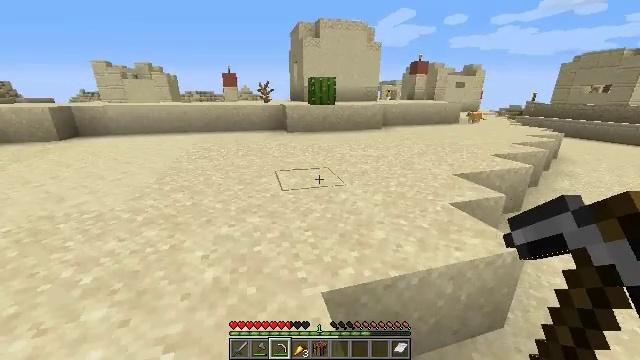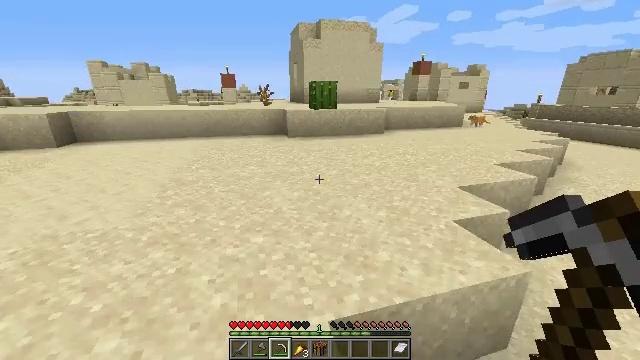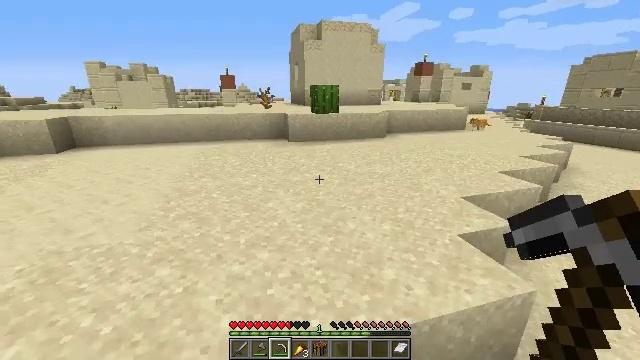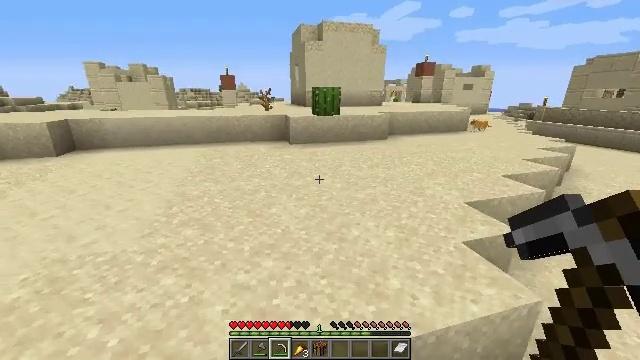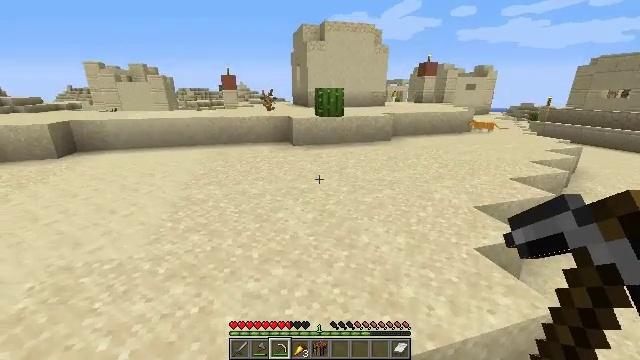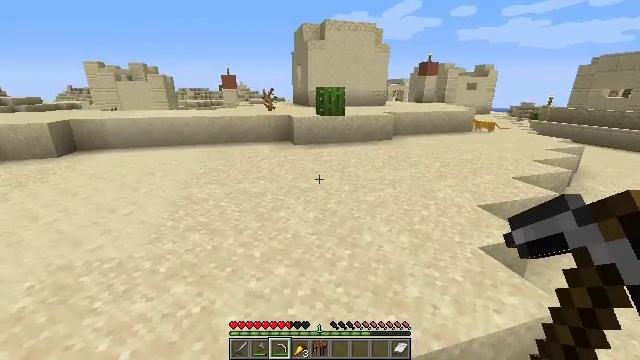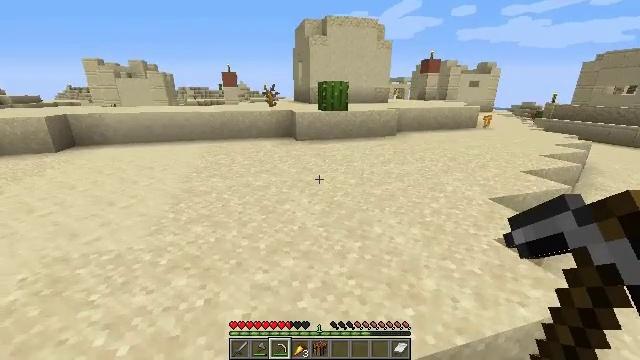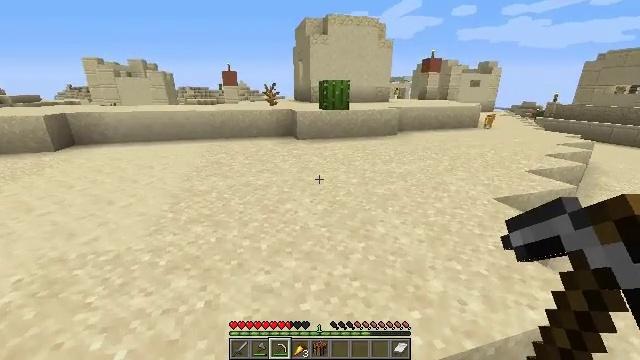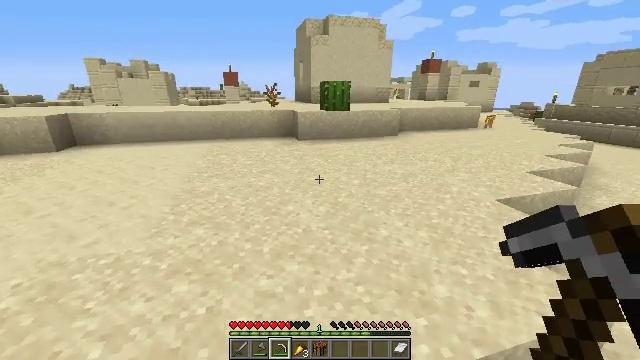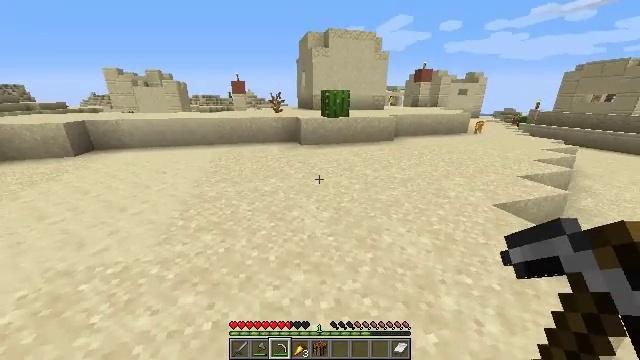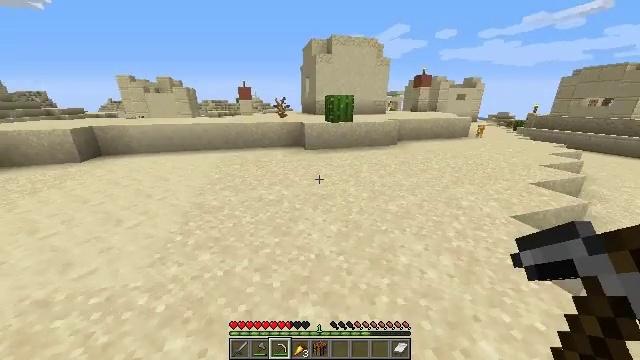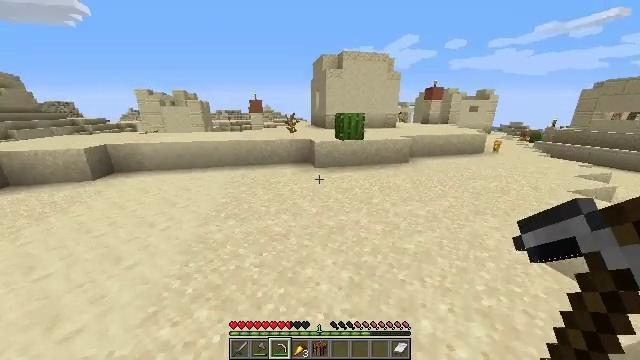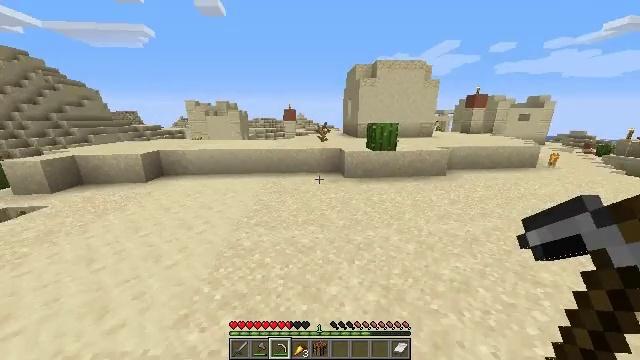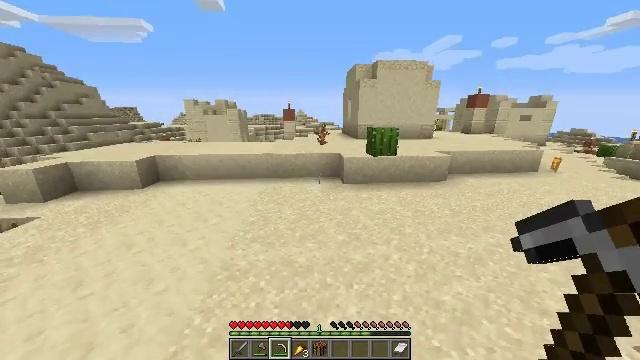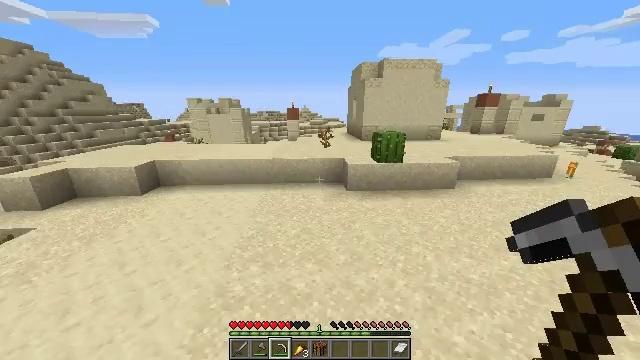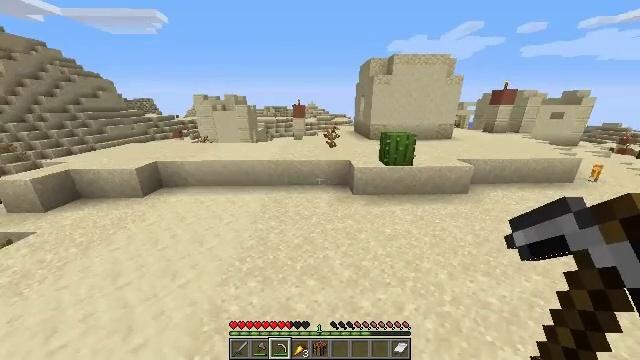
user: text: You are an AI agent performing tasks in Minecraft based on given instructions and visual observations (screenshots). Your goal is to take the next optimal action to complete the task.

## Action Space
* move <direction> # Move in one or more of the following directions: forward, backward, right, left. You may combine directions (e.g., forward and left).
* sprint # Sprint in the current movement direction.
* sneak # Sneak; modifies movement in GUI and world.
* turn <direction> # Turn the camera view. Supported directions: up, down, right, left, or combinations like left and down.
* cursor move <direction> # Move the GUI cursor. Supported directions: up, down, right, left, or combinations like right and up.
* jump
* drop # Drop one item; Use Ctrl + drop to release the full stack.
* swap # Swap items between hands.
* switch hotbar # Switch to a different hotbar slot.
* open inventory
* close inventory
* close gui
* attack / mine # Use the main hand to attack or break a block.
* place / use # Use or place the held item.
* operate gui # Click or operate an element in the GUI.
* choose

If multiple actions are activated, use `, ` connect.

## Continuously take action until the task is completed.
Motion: motion action
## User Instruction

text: Break the hay block to collect it.
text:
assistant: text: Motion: move forward and move left, jump
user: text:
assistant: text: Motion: move forward and move left
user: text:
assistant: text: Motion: move forward and move left
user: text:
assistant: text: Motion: move forward and move left
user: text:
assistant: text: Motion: move forward
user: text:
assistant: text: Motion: move forward
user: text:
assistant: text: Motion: move forward, sprint
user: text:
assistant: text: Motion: move forward, sprint
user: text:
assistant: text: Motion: move forward, sprint
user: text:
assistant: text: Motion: move forward, sprint
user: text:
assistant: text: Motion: move forward, turn left and up, jump
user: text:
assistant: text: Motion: move forward, turn left and up, jump
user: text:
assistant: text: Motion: move forward, turn down, jump
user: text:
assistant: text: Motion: move forward, turn left and down, jump
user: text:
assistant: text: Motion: move forward, turn left and down, jump
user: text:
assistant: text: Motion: move forward, jump
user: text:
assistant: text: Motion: move forward, turn down, jump
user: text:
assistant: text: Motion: move forward, jump
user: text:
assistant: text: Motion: move forward, jump
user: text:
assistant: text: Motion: move forward, jump
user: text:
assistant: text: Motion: move forward, jump
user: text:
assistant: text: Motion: move forward, jump
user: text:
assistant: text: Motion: move forward
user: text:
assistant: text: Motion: move forward
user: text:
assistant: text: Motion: move forward
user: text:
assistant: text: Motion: move forward
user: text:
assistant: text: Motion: move forward
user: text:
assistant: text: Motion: move forward
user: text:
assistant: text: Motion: move forward
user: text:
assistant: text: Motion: move forward